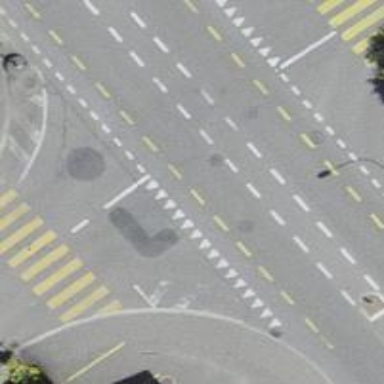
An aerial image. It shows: Road with traffic signals controlling the flow of traffic.